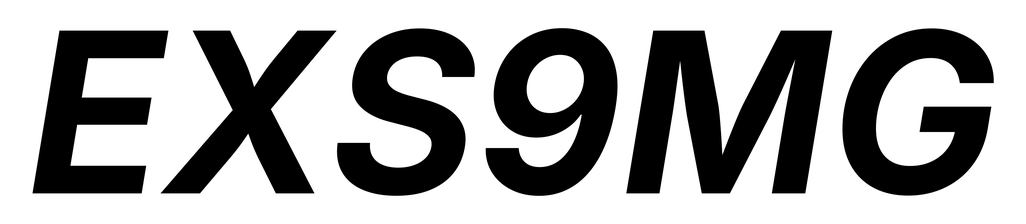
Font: Inter-Italic_Bold_Italic